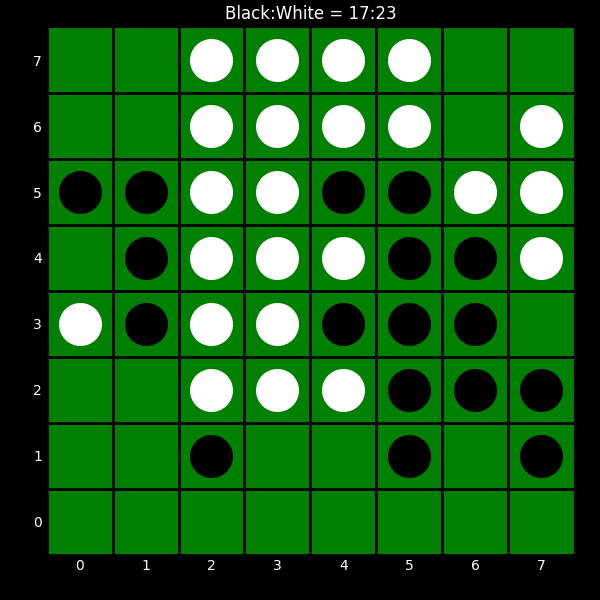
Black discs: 17
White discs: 23